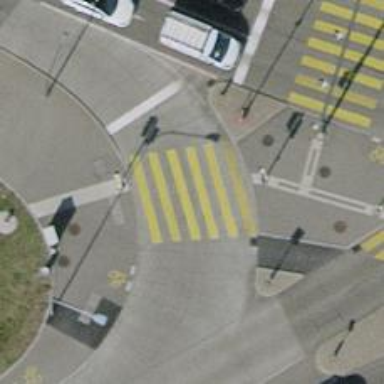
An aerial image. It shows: Asphalt footway with zebra crossing. Both the footway and cycleway have asphalt surfaces.